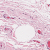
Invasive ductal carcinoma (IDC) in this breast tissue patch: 0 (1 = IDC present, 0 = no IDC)